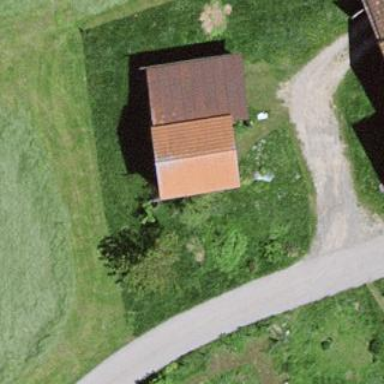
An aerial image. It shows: Farm auxiliary building.